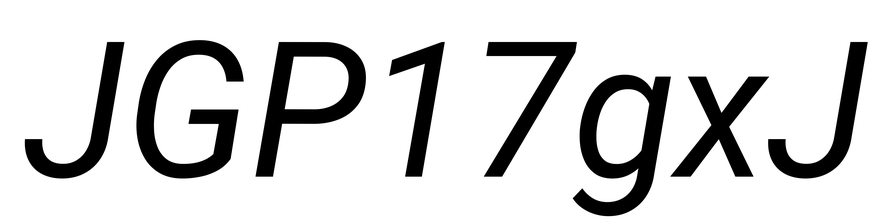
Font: Roboto-Italic_Italic